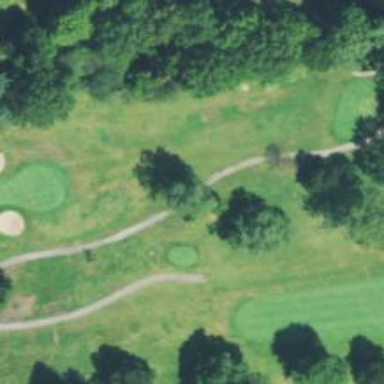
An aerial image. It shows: Footway that doubles as golf path.